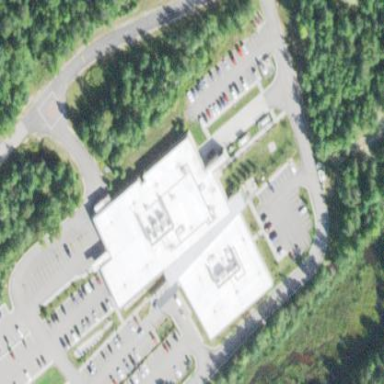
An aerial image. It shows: Healthcare facility identified as hospital.